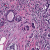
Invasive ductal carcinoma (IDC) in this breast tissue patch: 0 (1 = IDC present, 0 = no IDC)